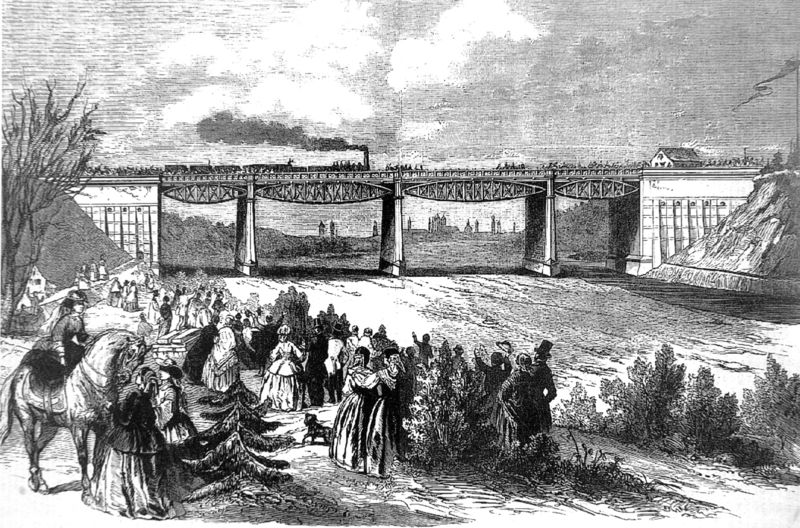
Titel: Der Eisenbahnbrückenbau bei Großhesselohe
Künstler: F. Kirchgeßner
Institution: Illustrierte Zeitung
Schlagwörter: baum, dunkel, gruppe, himmel, mann, schatten, weiß, wolken, bäume, fluss, frauen, kirchturm, menschen, sand, stadt, ufer, äste, damen, fenster, frau, grau, hell, hintergrund, hut, hüte, kleid, kleider, licht, männer, pfeiler, schwarz, straße, säule, säulen, zeichnung, dach, eis, gebäude, haus, hund, schal, schnee, tier, tiere, tuch, weg, wolke, gesellschaft, herren, masse, menge, zylinder, feiern, wand, falten, kleidung, mensch, schauen, ast, baumstamm, erde, häuser, strauch, brücke, busch, büsche, kirche, pfad, qualm, rauch, sonne, sträucher, mantel, stoff, stoffe, tücher, kind, personen, person, pflanzen, tal, wald, kinder, pferd, pferde, reiter, turm, beine, reiterin, sattel, schweif, bein, zuschauer, zug, mauer, grafik, graphik, linien, herbst, winter, ausflug, idylle, rast, amerika, industrie, böschung, reißend, tannen, dampf, querformat, falte, detail, metall, warten, striche, wände, eisen, tusche, türme, münchen, spaziergang, linie, technik, festung, druck, radierung, stich, strich, auflauf, stiefel, fichte, tanne, menschenmenge, trense, anwesen, mauern, isar, blitz, bahn, eisenbahn, eisenbahnbrücke, lok, lokomotive, tannenbaum, dampflok, gestrüpp, kupferstich, stahl, träger, ungeheuer, einweihung, lol, brückenpfeiler, flussufer, stahlträger, waggon, begeisterung, dampflock, erste benützung einer bahnbrüc, horse, sträücher, wärter, freu, sensation, urfer, industriezeitalter, 1800, hitler?, lol fail, schwarzwei?, tufftuff, äöste, zwanzigtes jarhundert